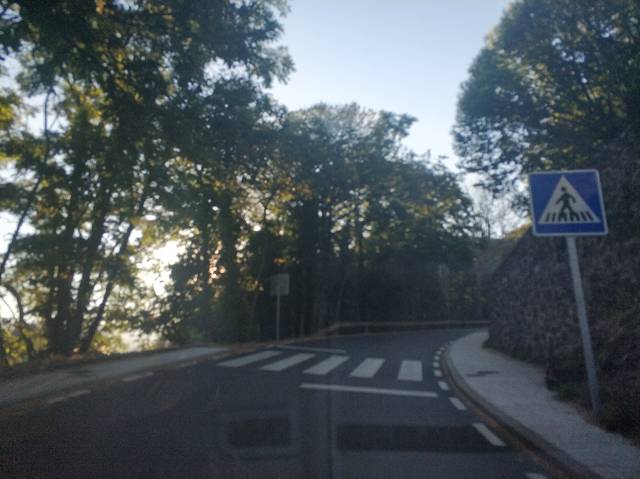
Region: Spain
Coordinates: 40.381, -5.773